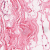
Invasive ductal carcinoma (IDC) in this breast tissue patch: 0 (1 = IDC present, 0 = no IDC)